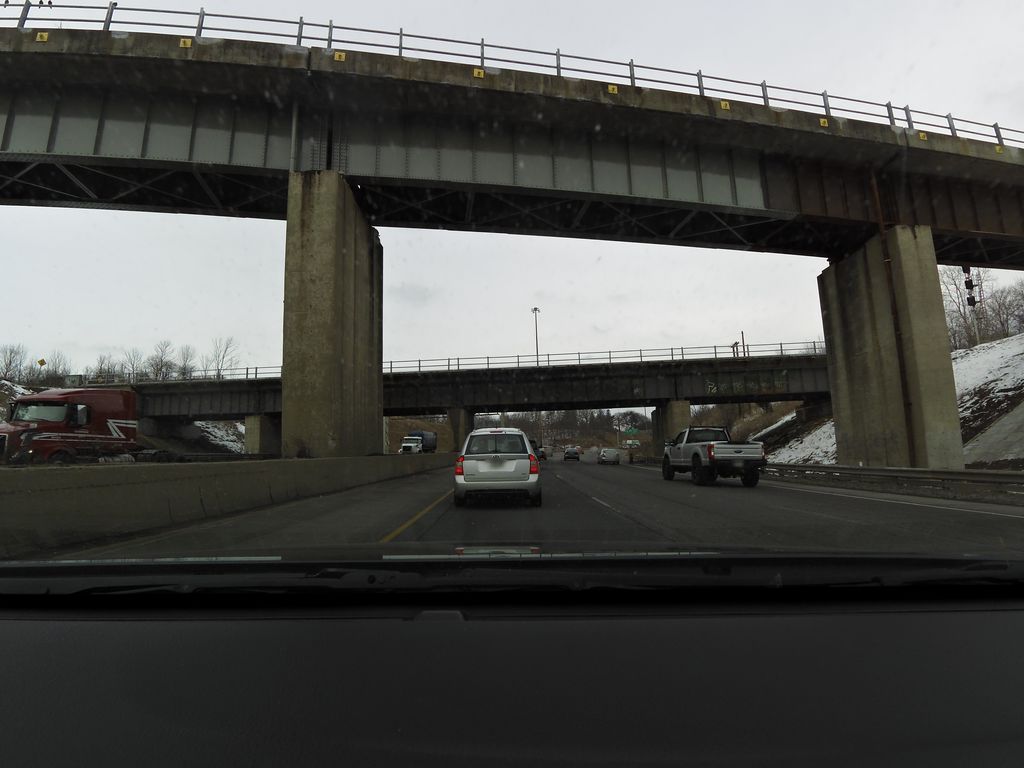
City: hamilton